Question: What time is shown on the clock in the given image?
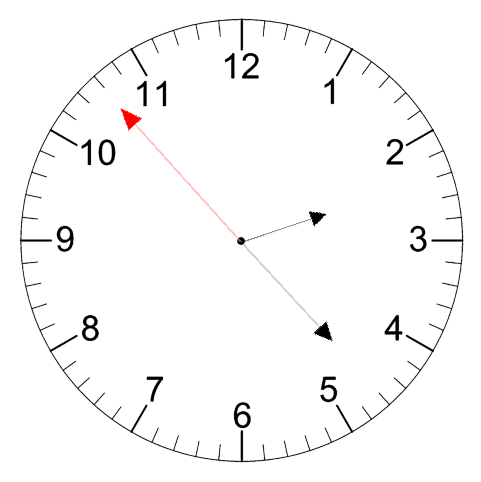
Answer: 02:22:53